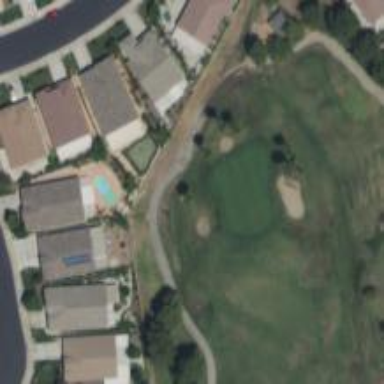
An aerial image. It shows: View of golf hole.